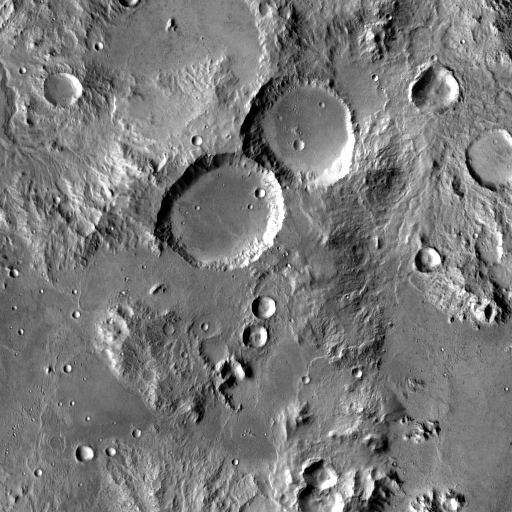
Crater classes present: Background, Other, Layered, Buried, Secondary